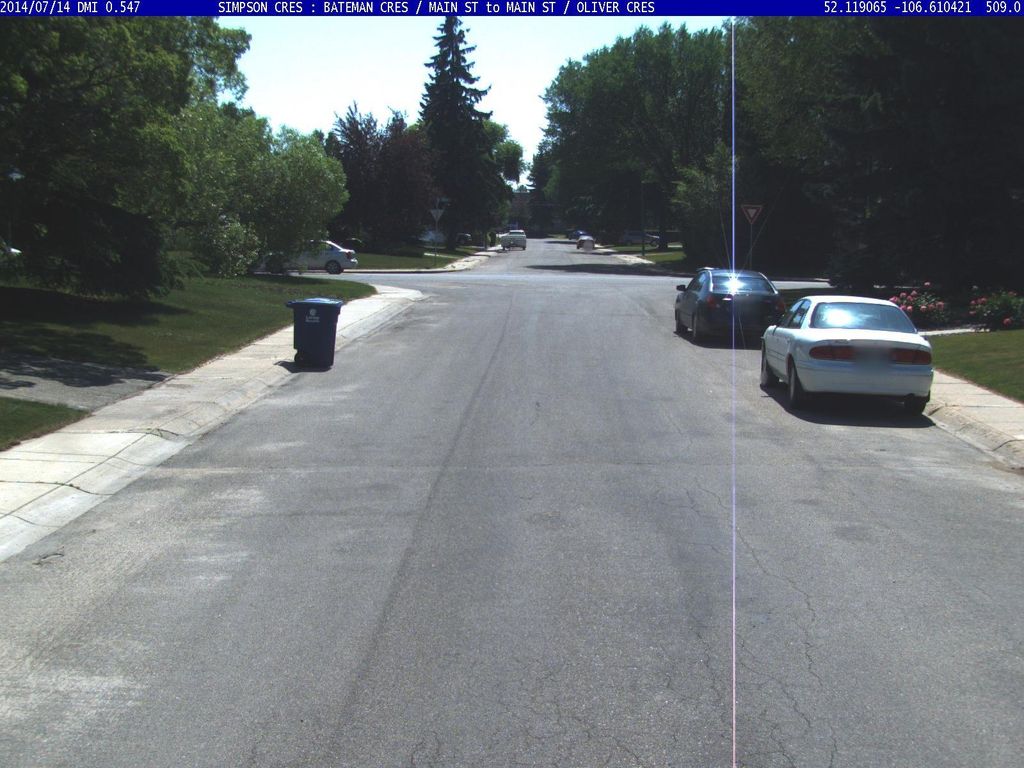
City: saskatoon